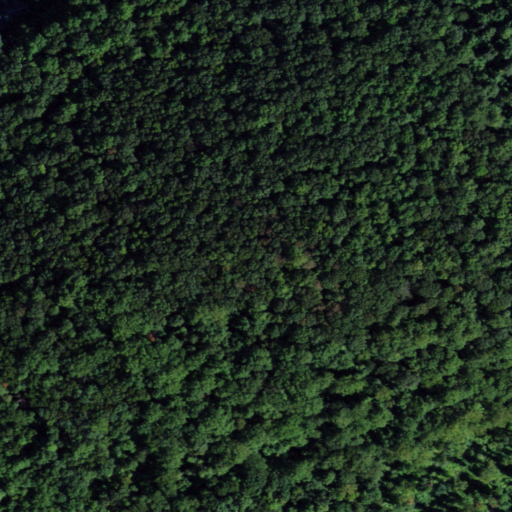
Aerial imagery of mountain in New Jersey named Silver Hill containing deciduous forest and low intensity development